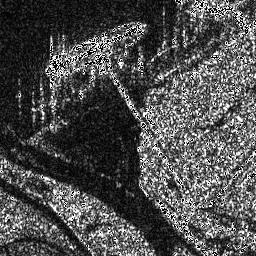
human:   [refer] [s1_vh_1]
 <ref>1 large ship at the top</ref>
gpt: <box>[[16, 7, 58, 30, 0]]</box>